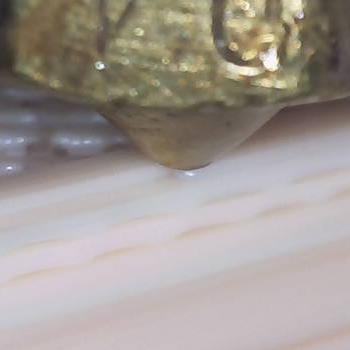
Flow rate: 126%